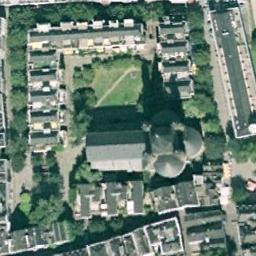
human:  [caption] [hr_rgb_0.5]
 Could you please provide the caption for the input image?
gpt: A cathedral with a gray roof  The main house in the middle of the church has several round roofs  There are many buildings around the church and roads and trees with many cars .

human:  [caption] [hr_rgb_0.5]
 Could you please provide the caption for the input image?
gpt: The small church with three circular pointed towers is surrounded by other buildings .

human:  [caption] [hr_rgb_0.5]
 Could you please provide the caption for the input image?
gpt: There is a church on the grass next to some buildings .

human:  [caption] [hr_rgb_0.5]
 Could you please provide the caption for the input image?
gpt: This is a church  It's a bright orange .

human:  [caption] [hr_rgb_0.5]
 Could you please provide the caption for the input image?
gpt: A church surrounded by many trees and buildings .